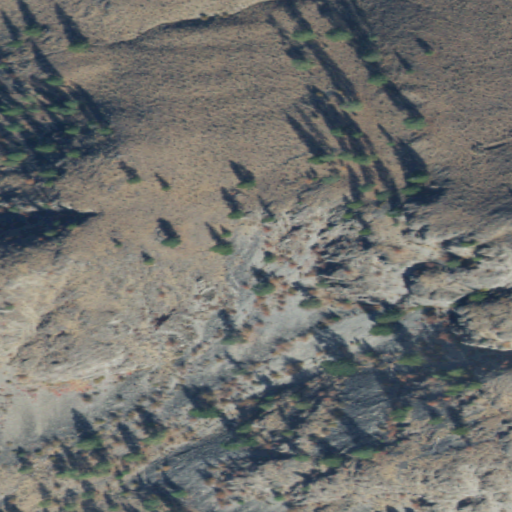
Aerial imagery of mountain in Washington named American Butte containing only shrub